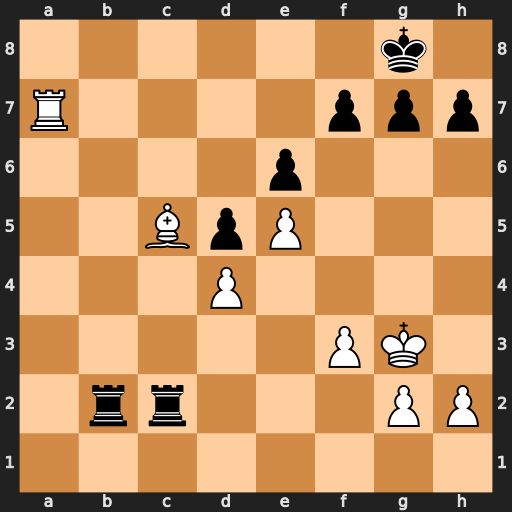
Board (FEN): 6k1/R4ppp/4p3/2BpP3/3P4/5PK1/1rr3PP/8
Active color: w
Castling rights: -
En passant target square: -
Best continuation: Ra8+ Rb8 Rxb8#